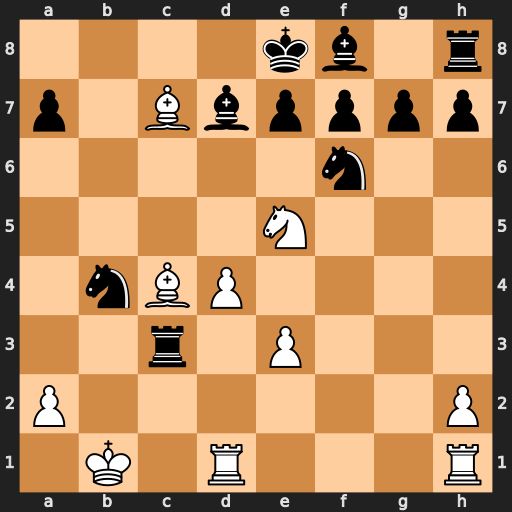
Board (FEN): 4kb1r/p1Bbpppp/5n2/4N3/1nBP4/2r1P3/P6P/1K1R3R
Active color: w
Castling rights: k
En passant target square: -
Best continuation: Bxf7#